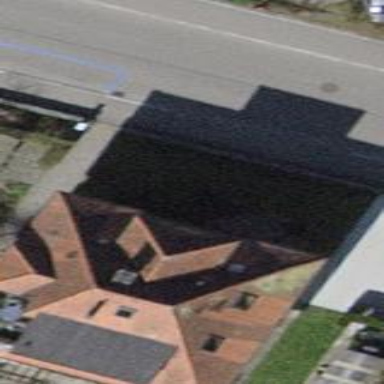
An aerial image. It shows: Detached building.